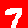
Digit: 7